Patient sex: M
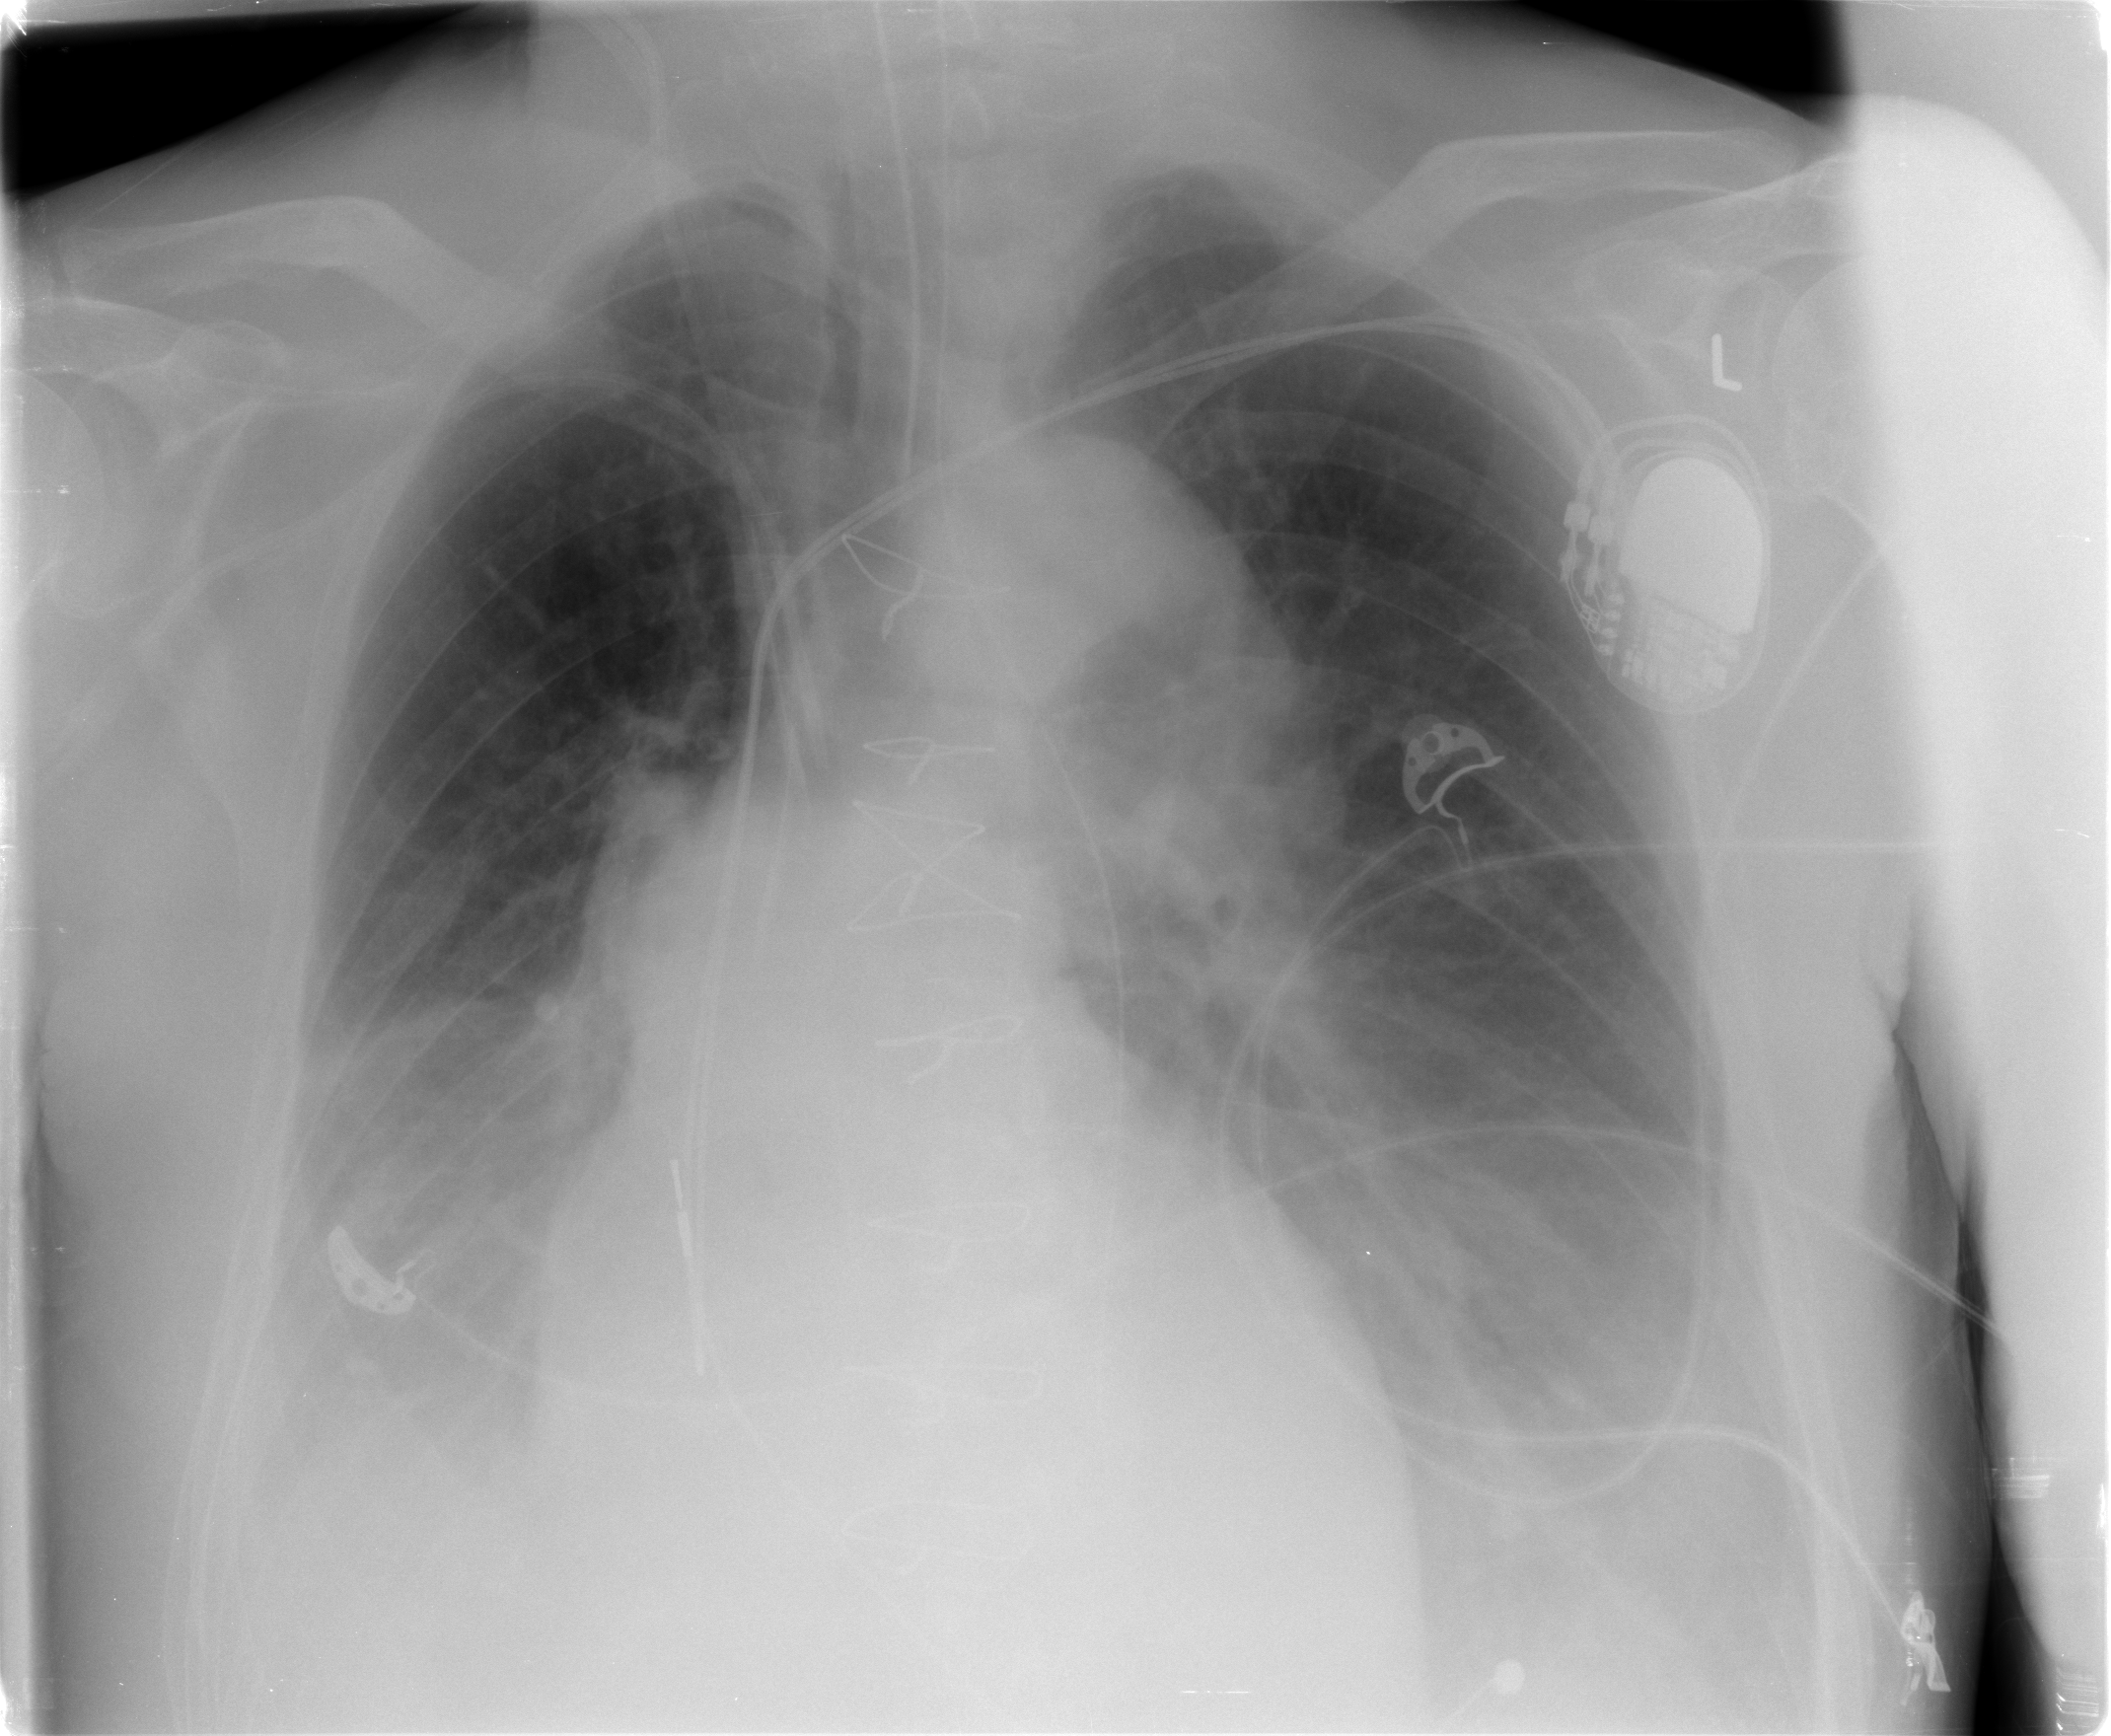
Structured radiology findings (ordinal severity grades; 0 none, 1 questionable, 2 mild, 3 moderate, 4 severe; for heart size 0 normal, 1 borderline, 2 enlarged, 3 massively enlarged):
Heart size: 2
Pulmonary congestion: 3
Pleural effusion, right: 2
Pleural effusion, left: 2
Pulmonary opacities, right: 0
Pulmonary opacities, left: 0
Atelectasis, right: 2
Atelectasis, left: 0